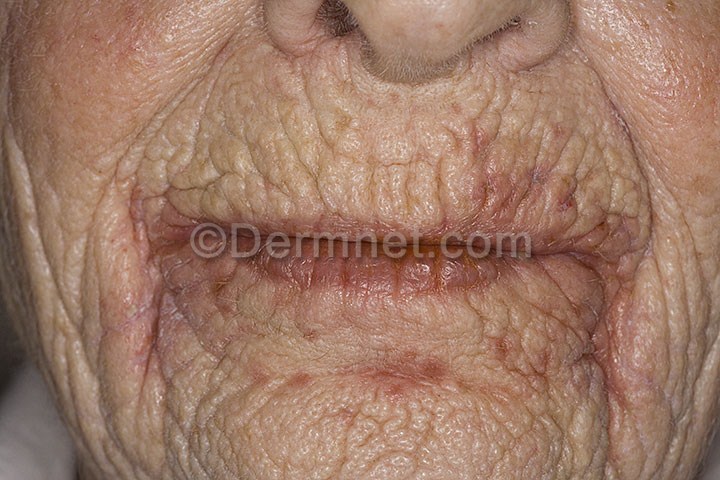
Disease: Tinea Ringworm Candidiasis and other Fungal Infections